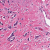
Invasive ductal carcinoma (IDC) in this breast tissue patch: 0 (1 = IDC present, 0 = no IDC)